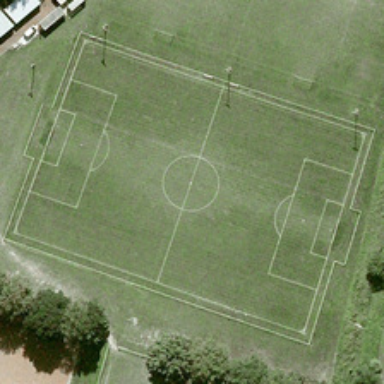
The football playground is on the grassland .